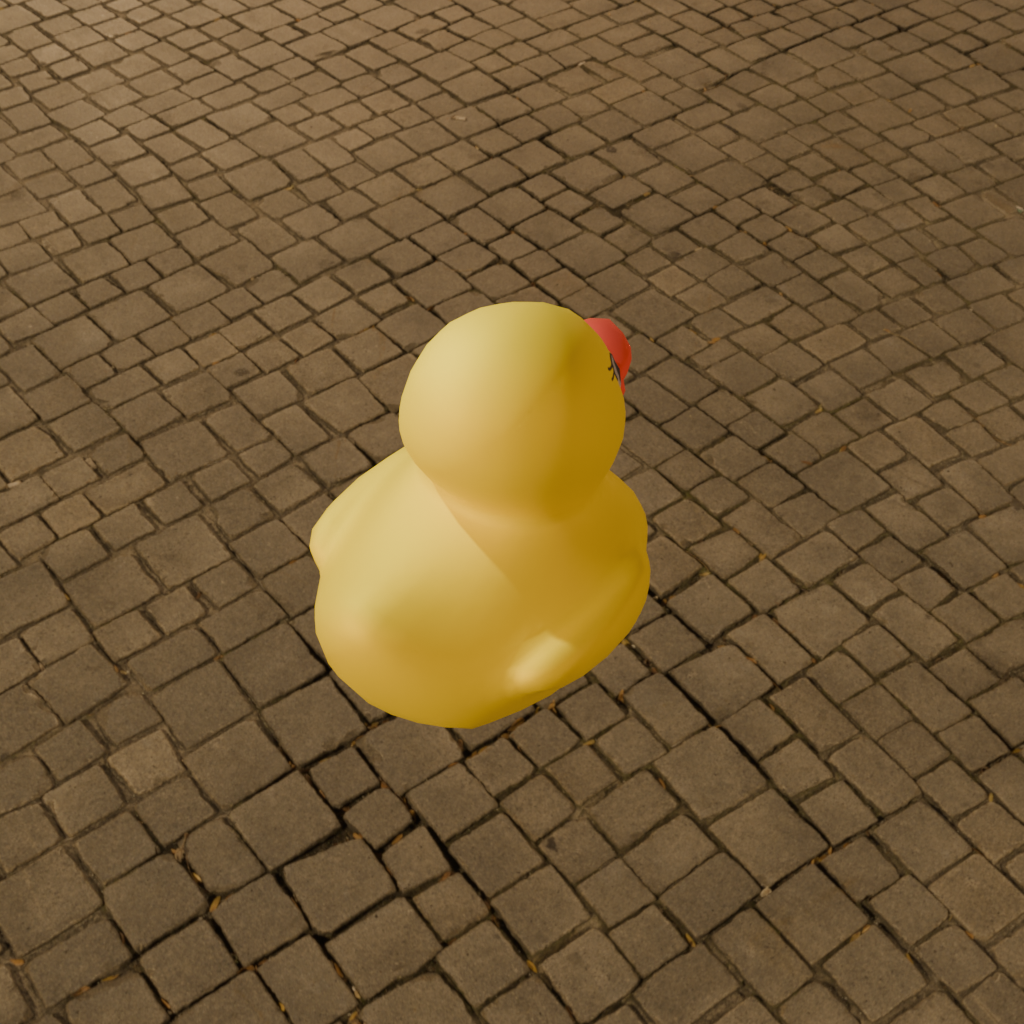
an image of a yellow rubber duck seen from <back_right> in a city square with illuminated trees at night.